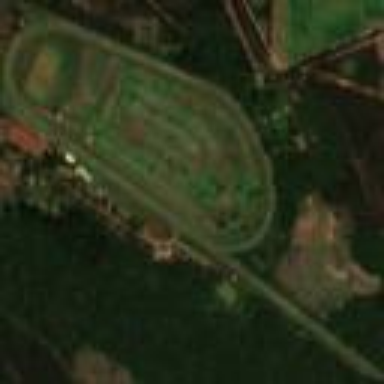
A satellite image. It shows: Horse racing sport.